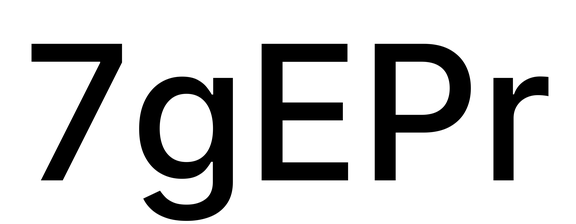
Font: Inter_Medium